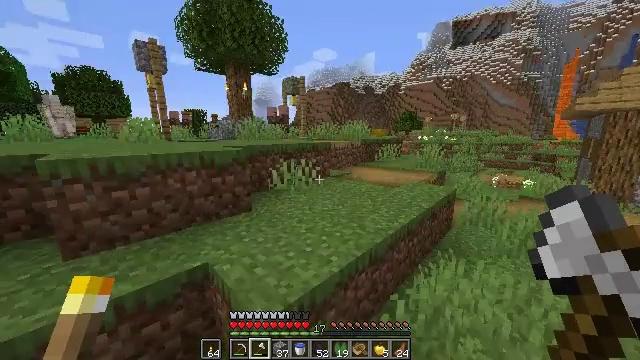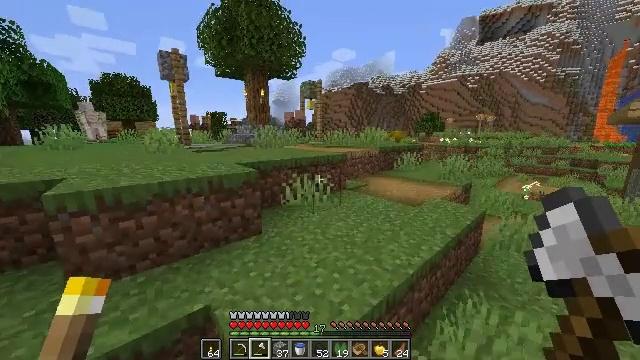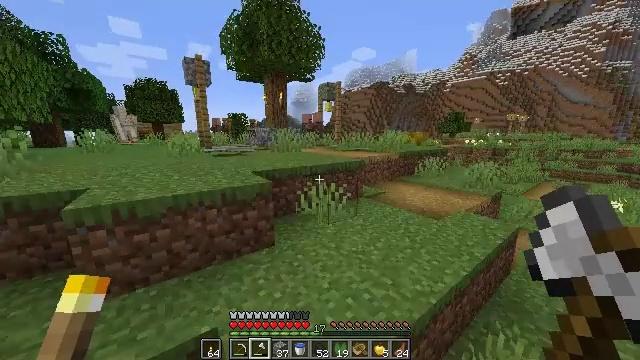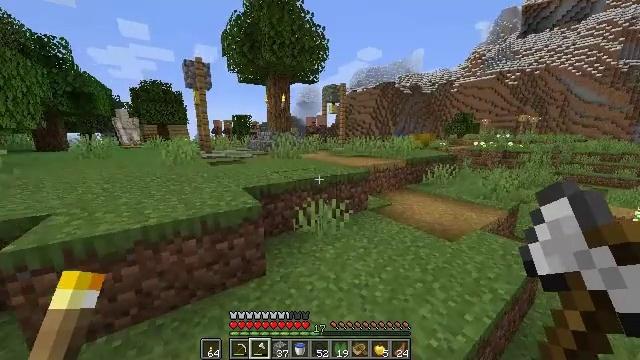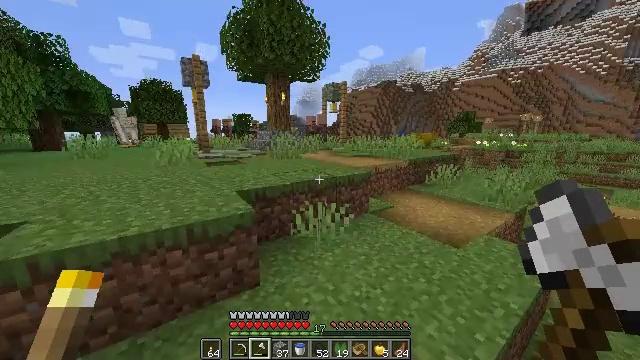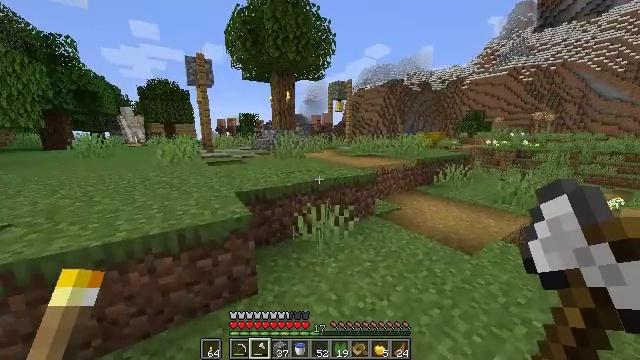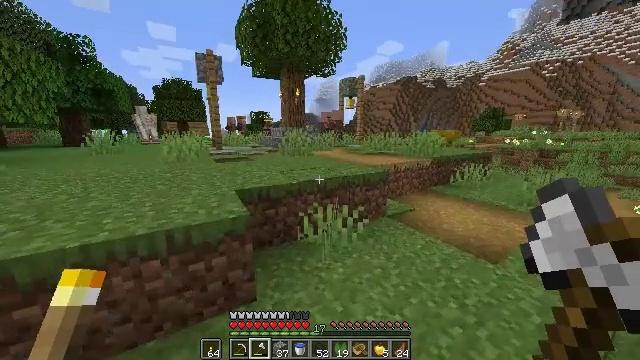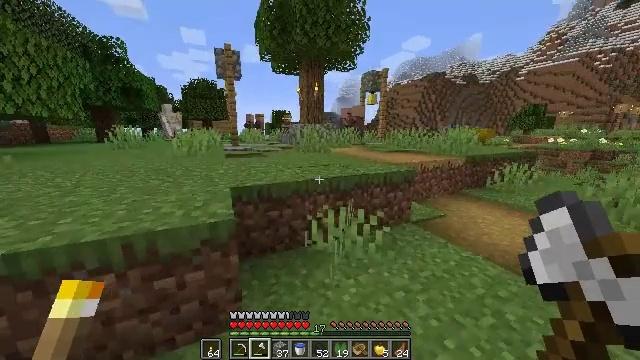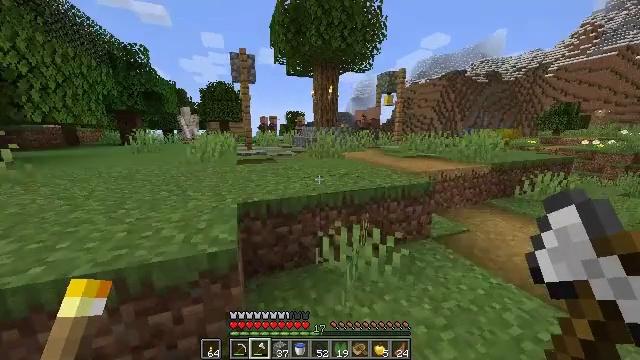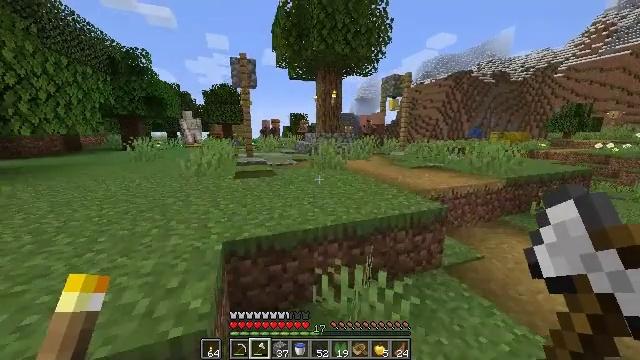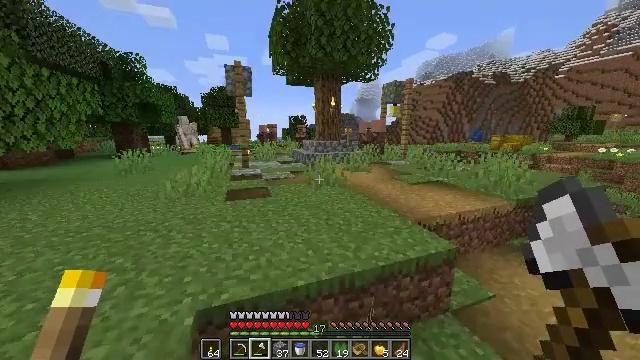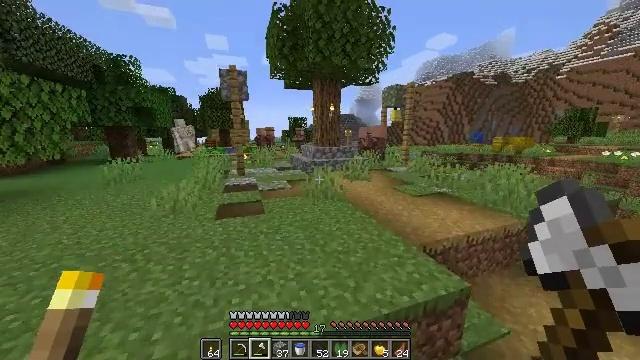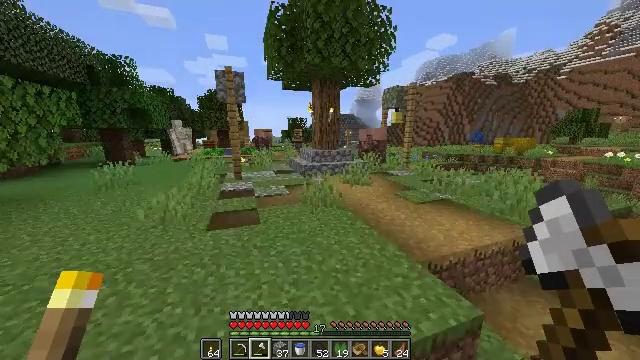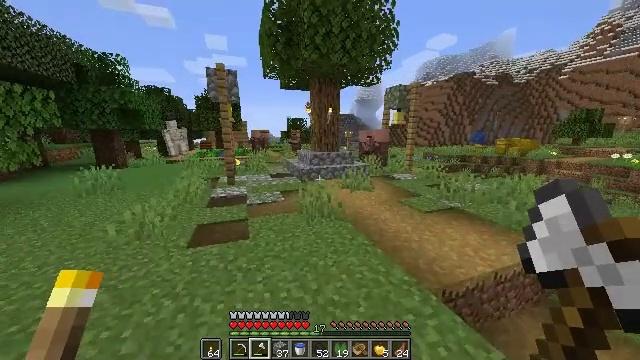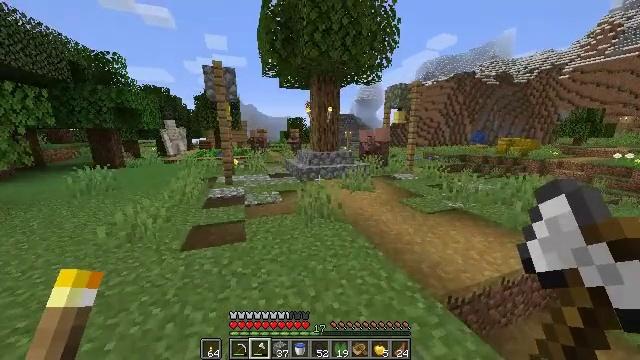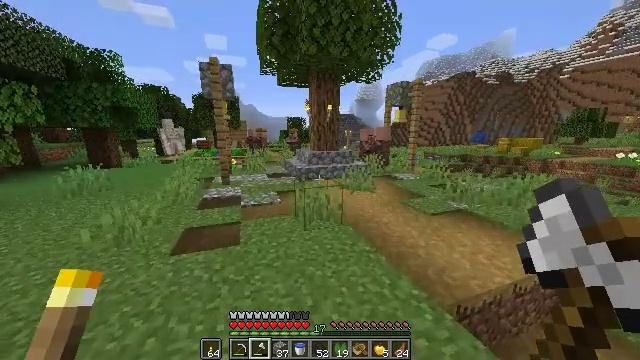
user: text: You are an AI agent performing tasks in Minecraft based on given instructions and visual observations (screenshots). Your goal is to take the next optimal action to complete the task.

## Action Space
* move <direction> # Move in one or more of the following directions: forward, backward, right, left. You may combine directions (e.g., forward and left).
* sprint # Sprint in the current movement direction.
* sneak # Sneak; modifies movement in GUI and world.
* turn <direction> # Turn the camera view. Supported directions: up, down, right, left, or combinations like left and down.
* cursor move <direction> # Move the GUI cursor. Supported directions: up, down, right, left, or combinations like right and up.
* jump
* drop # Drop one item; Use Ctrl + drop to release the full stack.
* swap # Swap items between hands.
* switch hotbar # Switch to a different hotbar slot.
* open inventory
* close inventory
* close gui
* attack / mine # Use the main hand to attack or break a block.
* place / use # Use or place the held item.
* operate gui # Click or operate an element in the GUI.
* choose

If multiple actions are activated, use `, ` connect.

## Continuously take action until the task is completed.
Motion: motion action
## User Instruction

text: Attack the hay block to get hay.
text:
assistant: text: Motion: move forward, sprint, turn left, jump
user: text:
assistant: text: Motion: move forward, sprint, turn left, jump
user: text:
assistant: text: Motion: move forward, sprint, turn left, jump
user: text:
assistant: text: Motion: move forward, sprint
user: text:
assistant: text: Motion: move forward, sprint, turn left
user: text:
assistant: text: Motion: move forward, sprint, turn left
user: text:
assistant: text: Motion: move forward, sprint, turn left
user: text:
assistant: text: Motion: move forward, sprint, turn left, jump
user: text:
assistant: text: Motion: move forward, sprint, turn left, jump
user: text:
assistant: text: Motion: move forward, sprint, jump
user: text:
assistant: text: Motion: move forward, sprint, jump
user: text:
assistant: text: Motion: move forward, sprint, jump
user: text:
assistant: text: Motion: move forward, sprint, jump
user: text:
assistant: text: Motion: move forward, sprint, jump
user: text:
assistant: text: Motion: move forward, sprint, jump
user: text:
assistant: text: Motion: move forward, sprint, jump
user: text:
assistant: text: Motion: move forward, sprint, jump
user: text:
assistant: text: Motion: move forward, sprint, turn down, jump
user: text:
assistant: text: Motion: move forward, sprint, turn right and down, jump
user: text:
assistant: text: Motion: move forward, sprint, turn right, jump
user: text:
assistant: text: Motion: move forward, sprint, jump
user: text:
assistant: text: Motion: move forward, sprint, jump
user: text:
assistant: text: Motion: move forward, sprint, turn right and up, jump
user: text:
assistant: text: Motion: move forward, sprint, turn right, jump
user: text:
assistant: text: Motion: move forward, sprint
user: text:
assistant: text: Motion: move forward, sprint
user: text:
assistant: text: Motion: move forward, sprint, turn right
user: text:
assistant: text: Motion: move forward, sprint
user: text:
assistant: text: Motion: move forward, sprint
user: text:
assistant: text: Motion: move forward, sprint